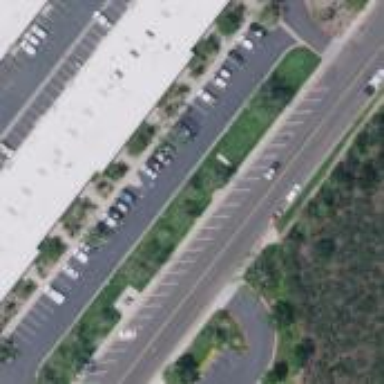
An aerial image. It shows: Diagonal street-side parking with asphalt surface.